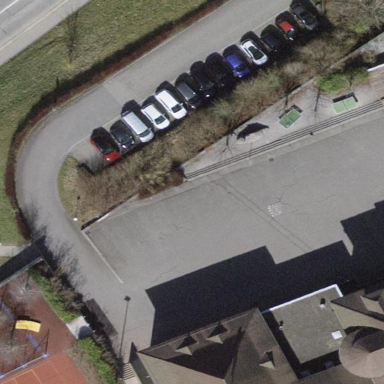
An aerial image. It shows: Street-side parking area.